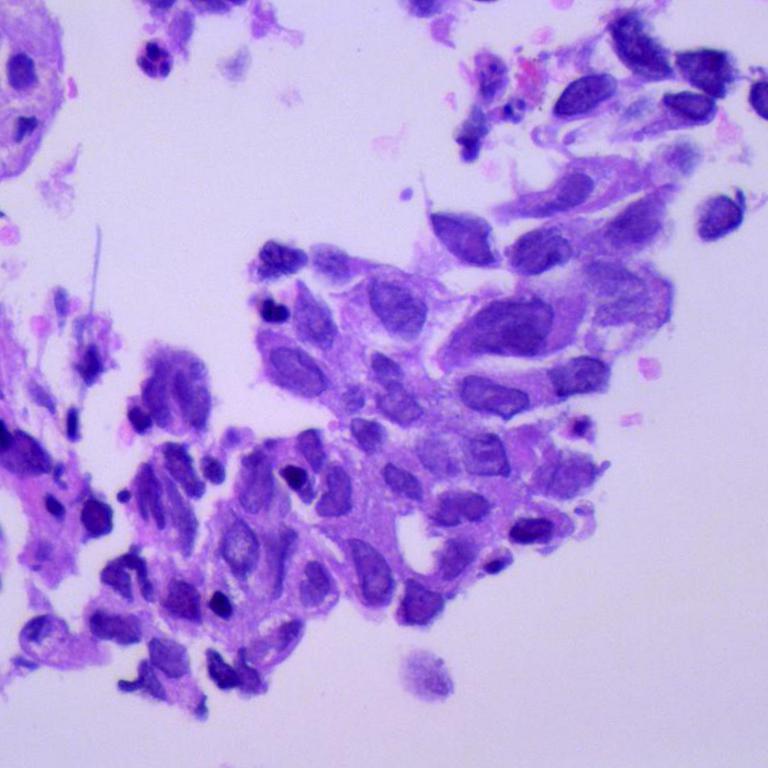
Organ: lung
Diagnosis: adenocarcinomas